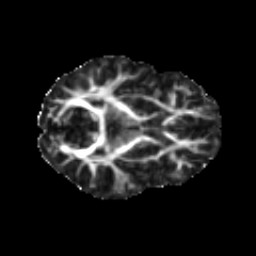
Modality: FA
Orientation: axial
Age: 16
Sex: female
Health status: ill
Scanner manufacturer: ge
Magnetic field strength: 3 T
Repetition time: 6.752 s
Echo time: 0.079 s